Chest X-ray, AP view. Patient: 54 years old, sex F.
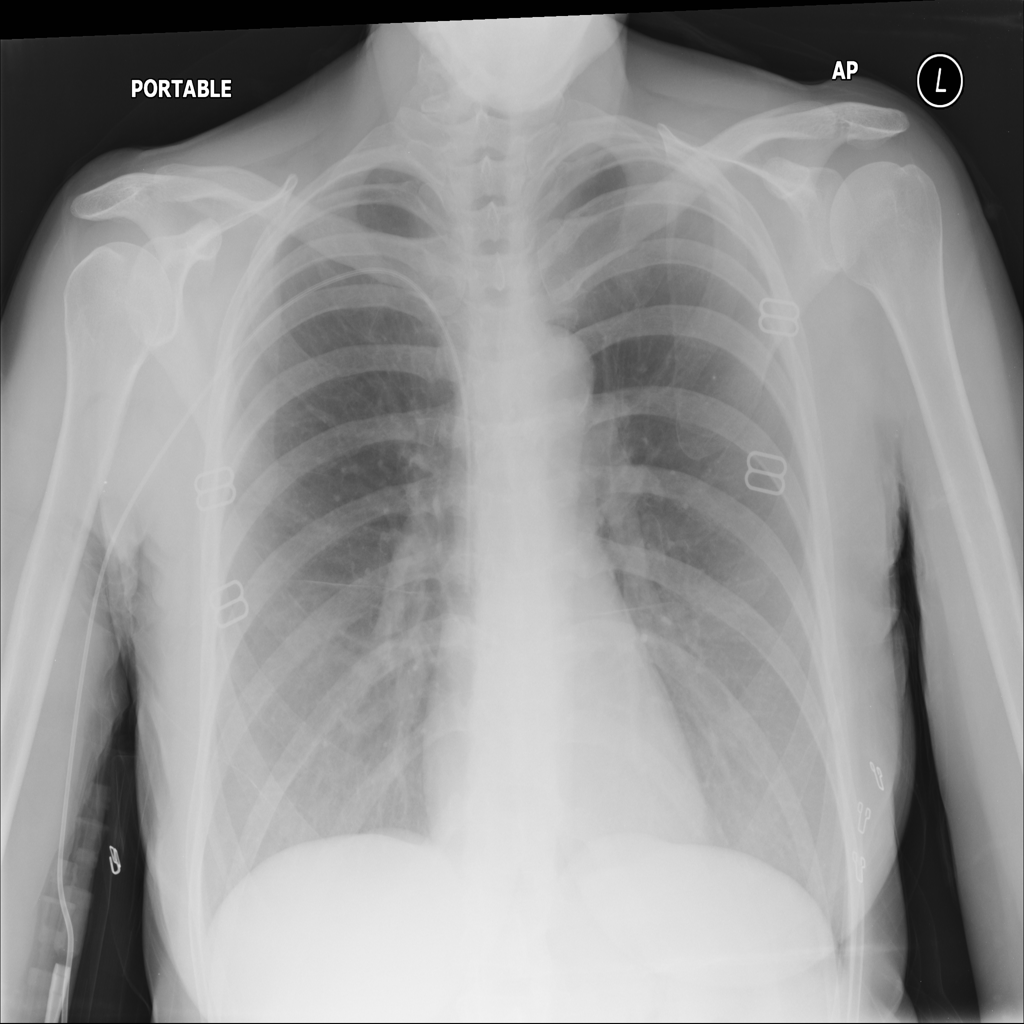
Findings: No Finding